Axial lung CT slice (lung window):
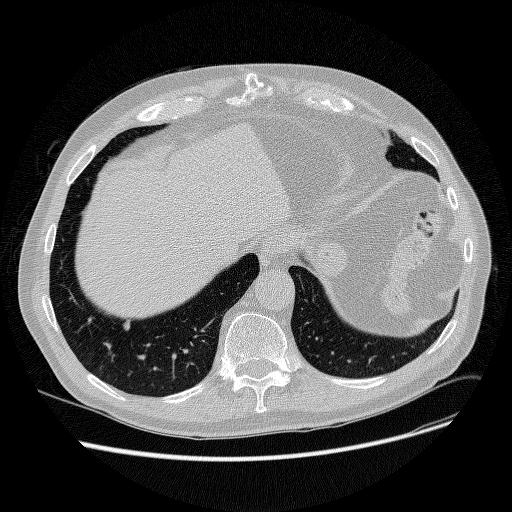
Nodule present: yes
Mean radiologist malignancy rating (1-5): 3